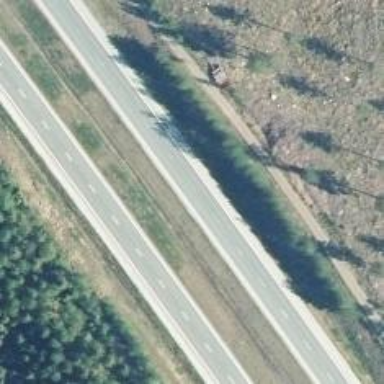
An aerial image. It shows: Asphalt motorway.